Question: i need to create a lab with free tools. In this lab there will be the three computers (1. Ubuntu server, 2. Client on Windows 7, 3. Attacker on Kali Linux). Which virtualization Software will be the best for this lab? I think there are three options:
1. VMware Player
2. Hyper-V
3. VirtualBox

1. I need to create virtual LAN between virtual computers with virtual switch
2. I need separate virtual LAN and host internet connectivity (Virtual computers should connect just other computers on virtual LAN network)
3. I need to protect virtual drives on these three computers against saving changes (people can change settings on computers, but after reboot every computer will have default setting)
I think that Hyper-V could be the solution, but . Do you have any idea which software should i use to create this lab? I have just brief experience with virtualization, i will be glad for any advice. Thanks Matthew.
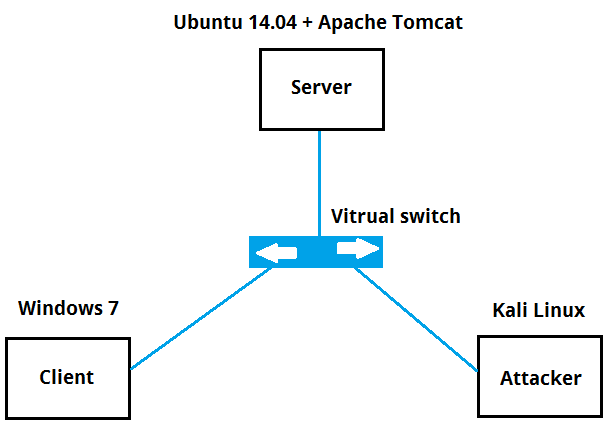
Answer: I will try to answer your question based on my experience.
1. I need to create virtual LAN between virtual computers with virtual switch >> all virtualization software has built in virtual switch.
2. Virtual computers should connect just other computers on virtual LAN network >> this one can be achieved using 'Internal Network' mode in virtual box.
3. people can change settings on computers, but after reboot every computer will have default setting >> I don't really know about how to do it automatically, but virtual box does have interesting feature called 'snapshot' which allows you to save a virtual machine state and restore it with ease (GUI). You can read it more here : http://www.howtogeek.com/150258/how-to-save-time-by-using-snapshots-in-virtualbox/
Hope this can help you man.